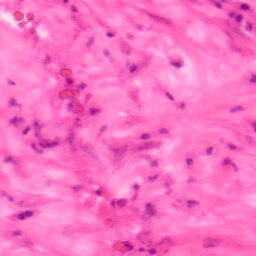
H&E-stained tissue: Colon